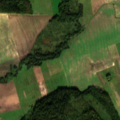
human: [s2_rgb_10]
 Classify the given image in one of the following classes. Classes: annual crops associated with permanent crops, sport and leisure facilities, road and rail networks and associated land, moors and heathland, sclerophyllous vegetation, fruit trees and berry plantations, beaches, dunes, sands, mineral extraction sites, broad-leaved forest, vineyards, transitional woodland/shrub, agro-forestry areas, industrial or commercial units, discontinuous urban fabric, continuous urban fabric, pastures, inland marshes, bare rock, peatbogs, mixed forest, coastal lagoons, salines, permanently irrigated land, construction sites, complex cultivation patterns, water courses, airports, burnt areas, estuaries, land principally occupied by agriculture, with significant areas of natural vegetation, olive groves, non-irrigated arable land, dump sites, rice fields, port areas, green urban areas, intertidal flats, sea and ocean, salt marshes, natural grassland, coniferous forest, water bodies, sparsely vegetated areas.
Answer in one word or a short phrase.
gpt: non-irrigated arable land, complex cultivation patterns, mixed forest, transitional woodland/shrub